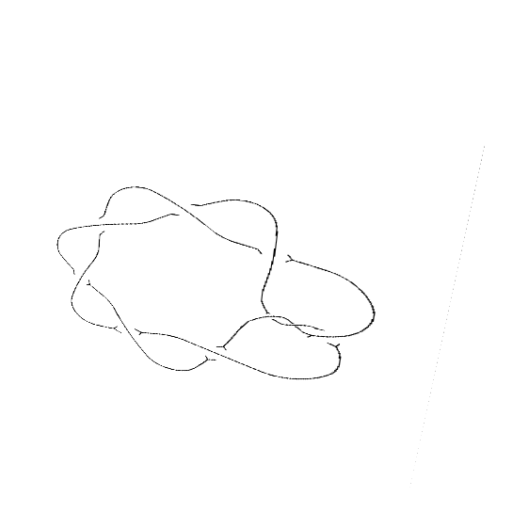
Crossing number: 9